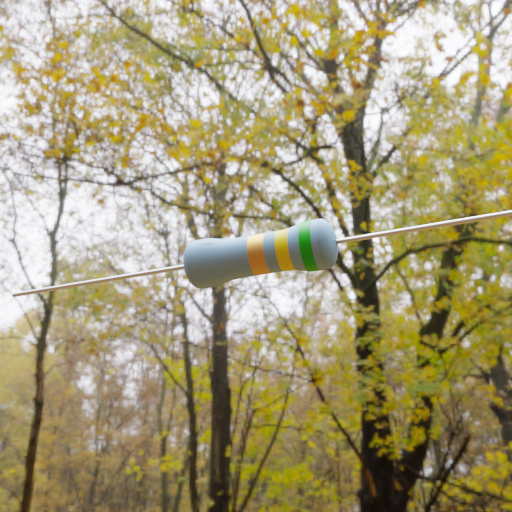
Resistor colour bands (in order): gold, yellow, green